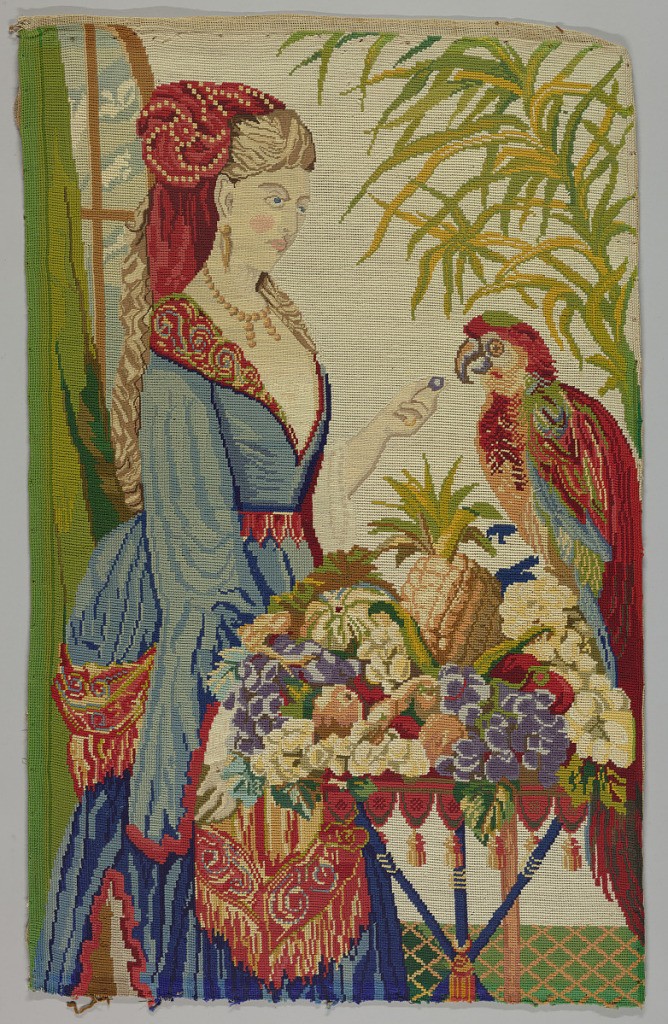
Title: Embroidered picture
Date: mid-19th century
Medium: wool and silk on cotton foundation Technique: counted stitch embroidery on plain weave
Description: Berlin-work picture of a woman standing before a table laden with fruit feeding a parrot. Strong colors on a white canvas ground.